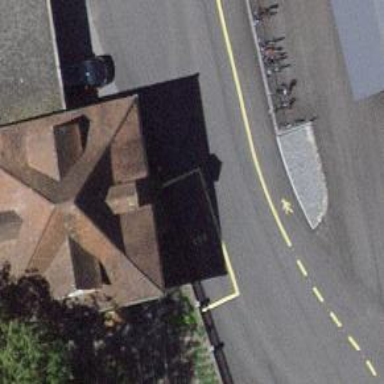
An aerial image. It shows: Bus stop with platform for public transport.